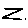
Label: zigzag